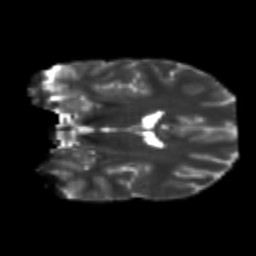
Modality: T2w
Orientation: coronal
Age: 20
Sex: male
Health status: healthy
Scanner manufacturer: philips
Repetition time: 7.477 s
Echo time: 0.08753 s